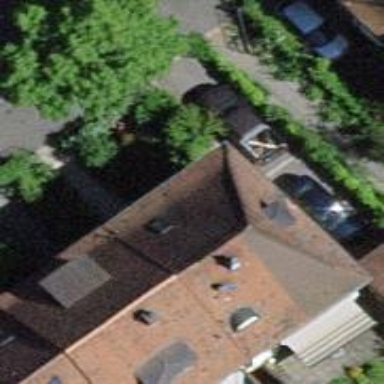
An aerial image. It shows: Terrace building.